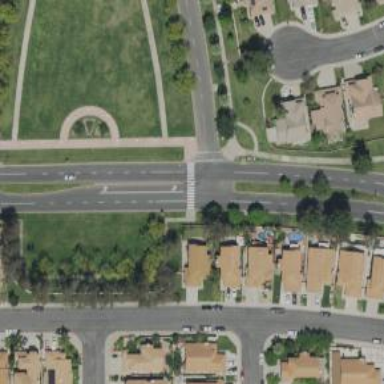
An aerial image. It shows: Tertiary road with separate sidewalk.